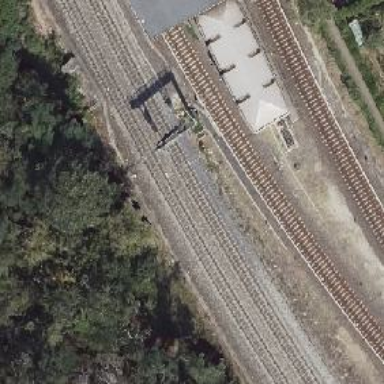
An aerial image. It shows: Railway milestone.